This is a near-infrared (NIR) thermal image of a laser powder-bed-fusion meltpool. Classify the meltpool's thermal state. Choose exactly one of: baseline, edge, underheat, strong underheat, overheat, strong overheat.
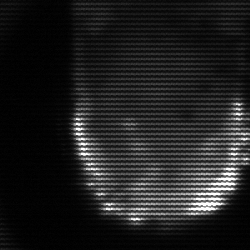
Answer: baseline